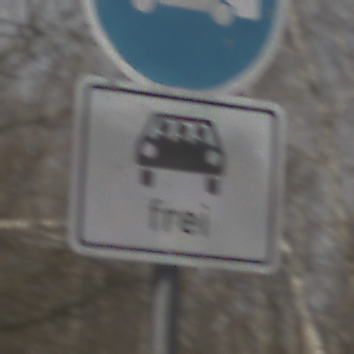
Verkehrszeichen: MehrfachbesetzePersonenkraftwagenFrei
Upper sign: Busssonderstreifen
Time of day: MorningAfternoon
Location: Outdoor (Nature)
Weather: Clear
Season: Winter
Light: Natural